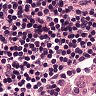
Metastatic tissue present: no